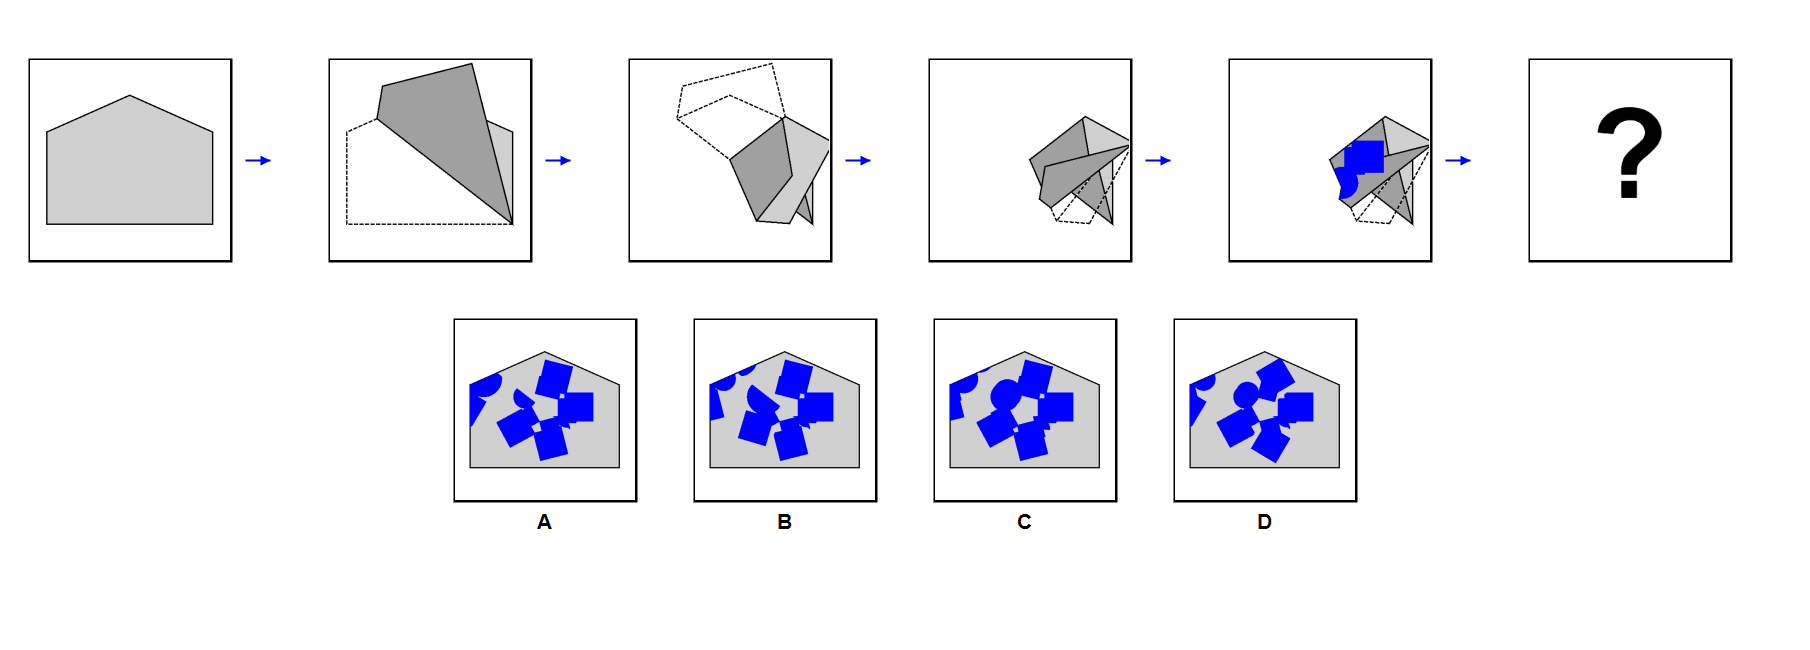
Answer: C